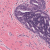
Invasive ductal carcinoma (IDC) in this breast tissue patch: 0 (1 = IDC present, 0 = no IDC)